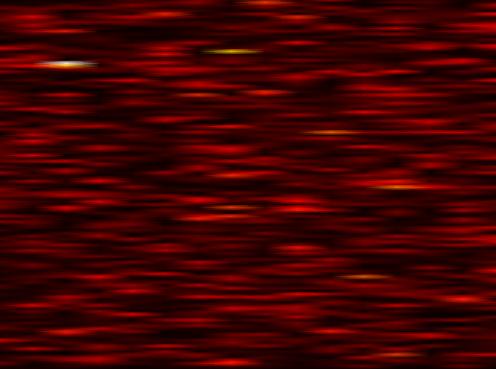
Label: FOFDM